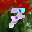
Label: 7